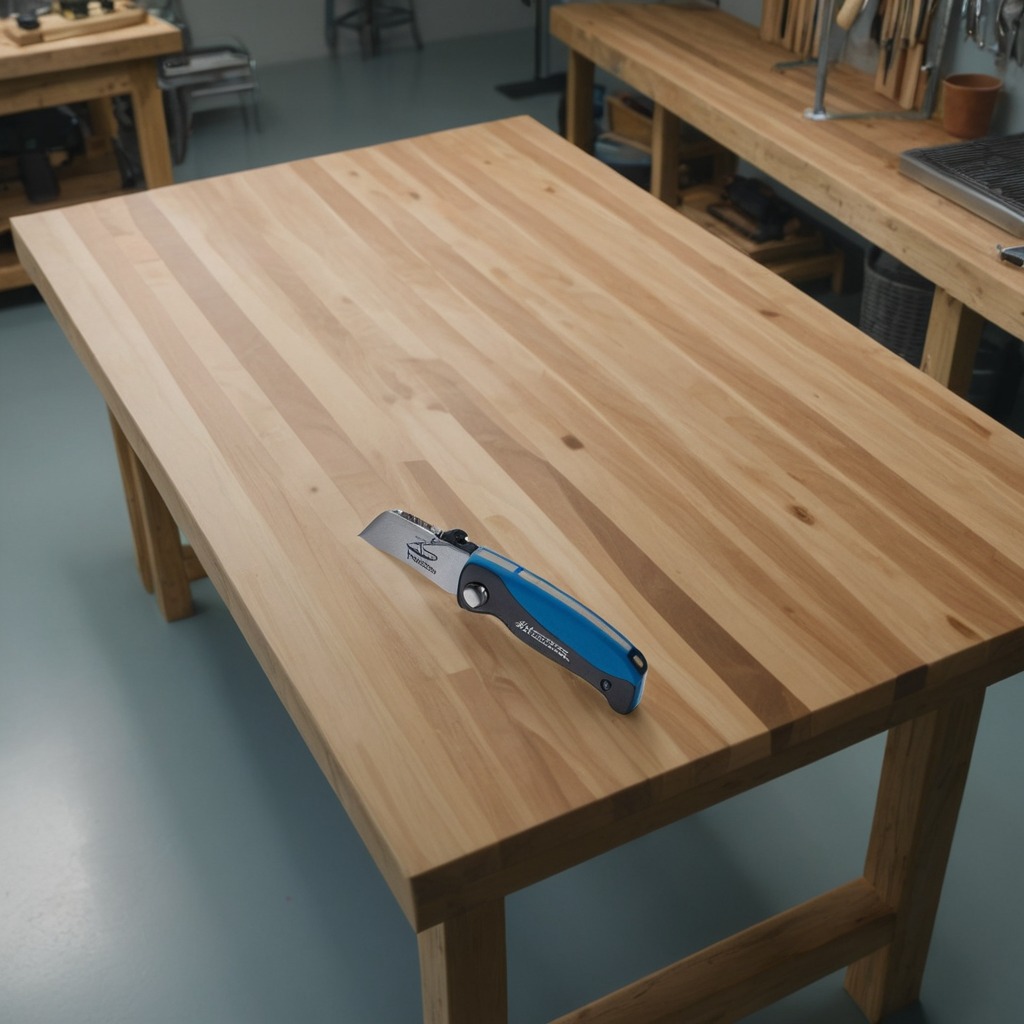
A utility knife is lying on a workbench inside a coastal fishing gear workshop.